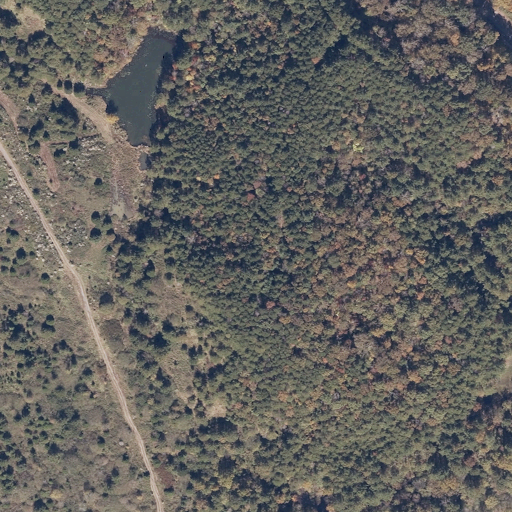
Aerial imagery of mountain in Alabama named Cedrum Mountain containing evergreen forest, grassland, mixed forest, deciduous forest, and shrub